Aerial crown-view tile of a tropical tree (Barro Colorado Island, Panama), acquired 20250124:
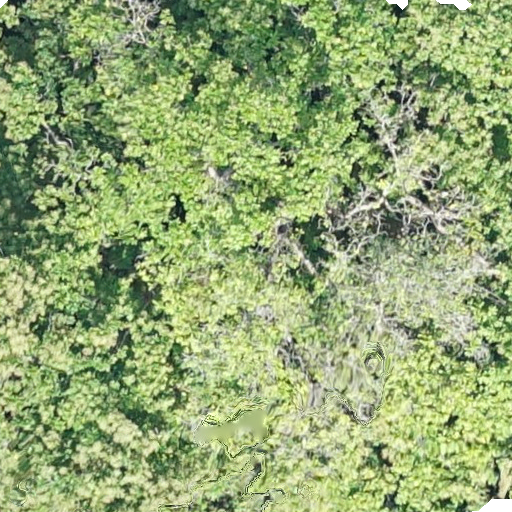
Species: Anacardium excelsum
GBIF accepted scientific name: Anacardium excelsum
Crown area: 581.272 m²